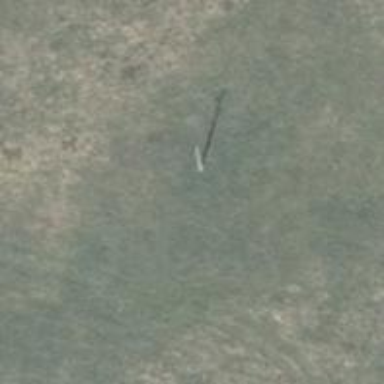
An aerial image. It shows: Power pole.